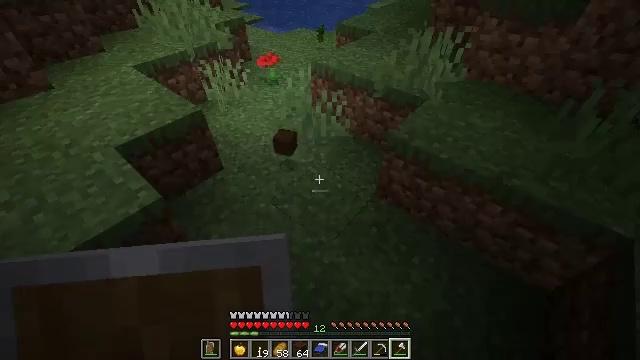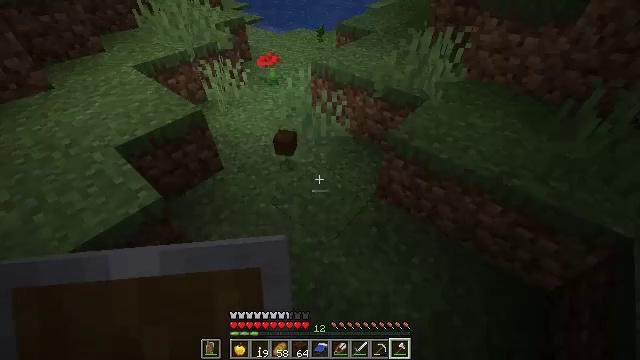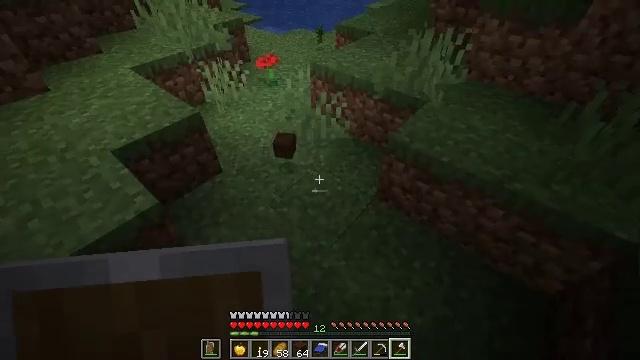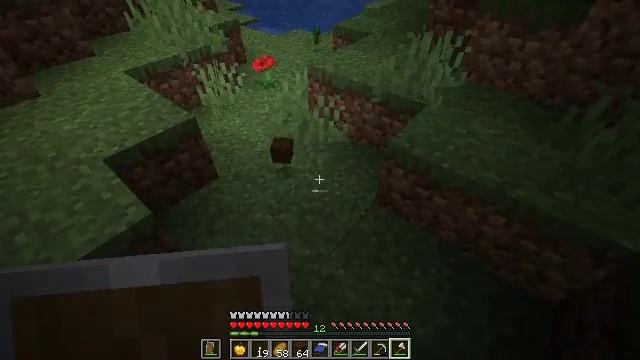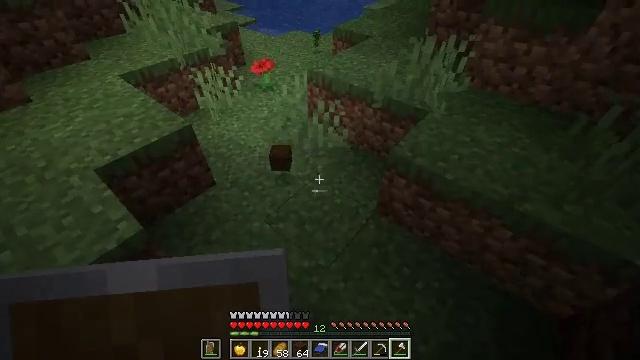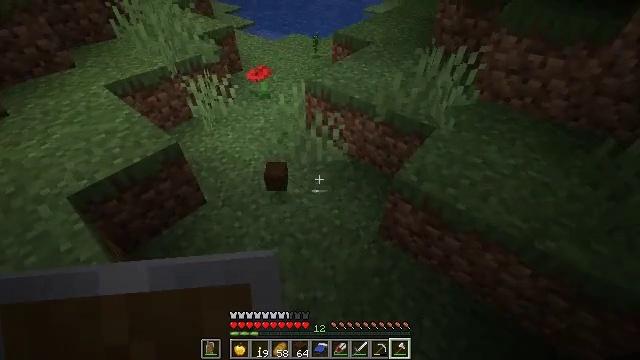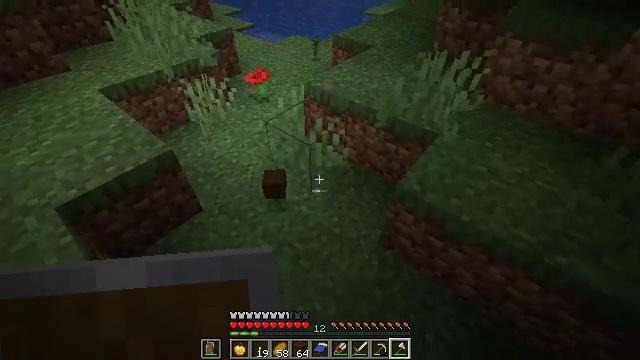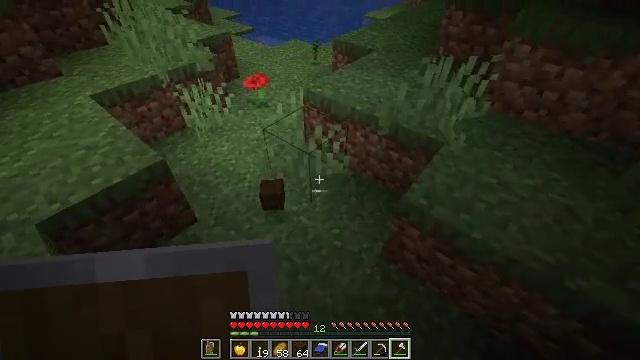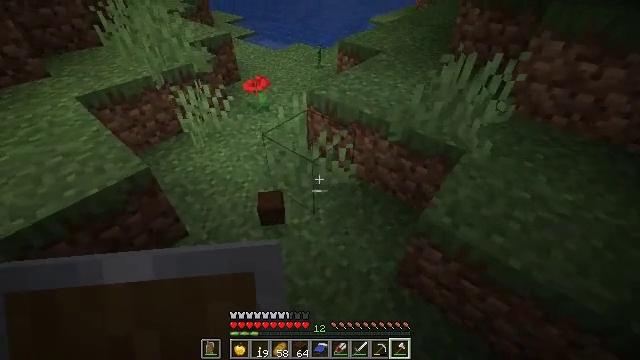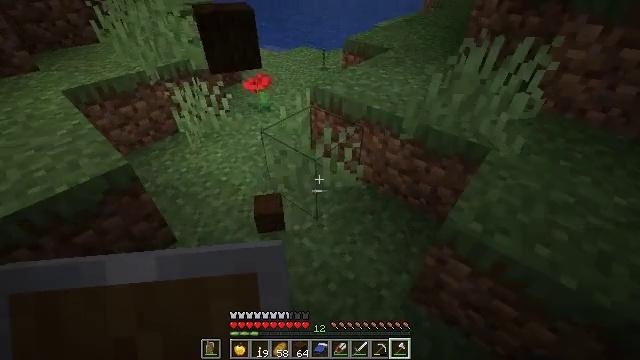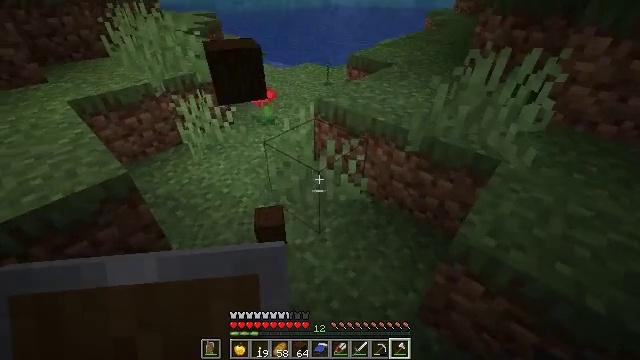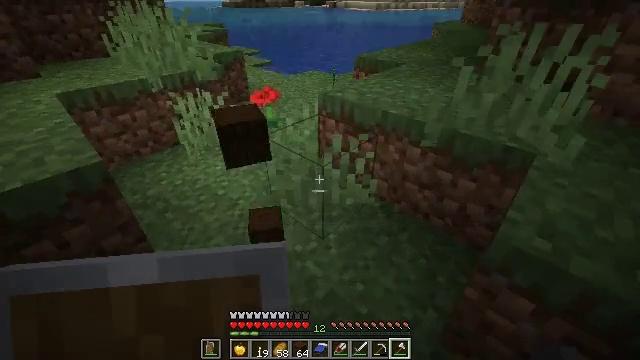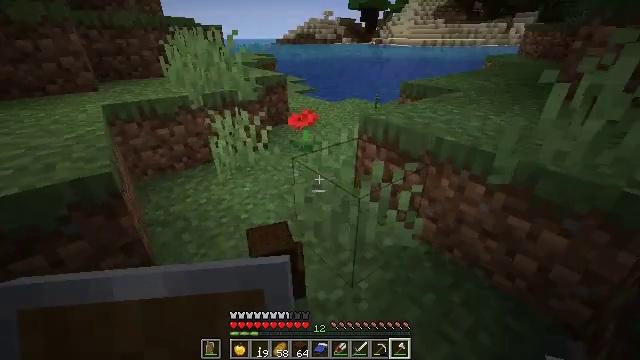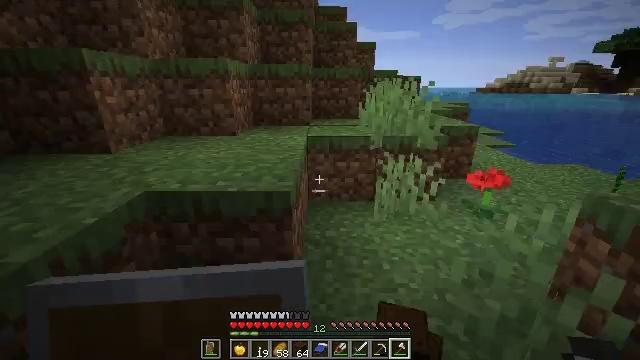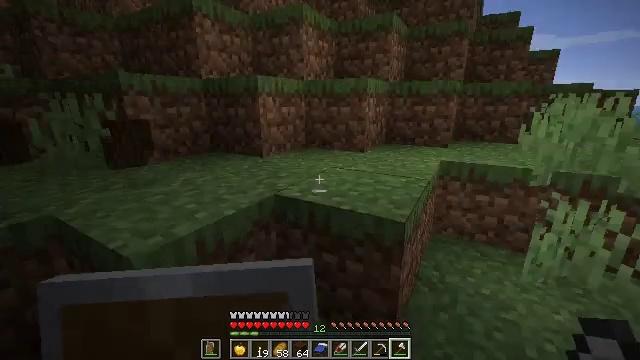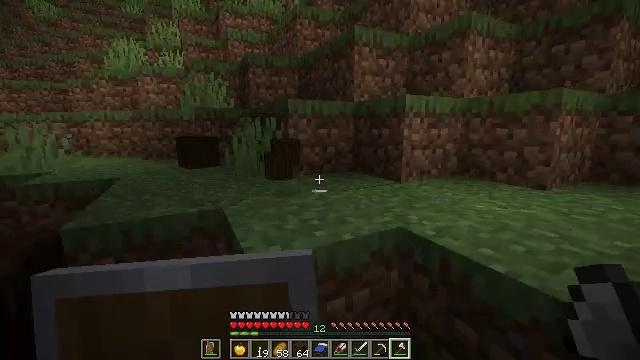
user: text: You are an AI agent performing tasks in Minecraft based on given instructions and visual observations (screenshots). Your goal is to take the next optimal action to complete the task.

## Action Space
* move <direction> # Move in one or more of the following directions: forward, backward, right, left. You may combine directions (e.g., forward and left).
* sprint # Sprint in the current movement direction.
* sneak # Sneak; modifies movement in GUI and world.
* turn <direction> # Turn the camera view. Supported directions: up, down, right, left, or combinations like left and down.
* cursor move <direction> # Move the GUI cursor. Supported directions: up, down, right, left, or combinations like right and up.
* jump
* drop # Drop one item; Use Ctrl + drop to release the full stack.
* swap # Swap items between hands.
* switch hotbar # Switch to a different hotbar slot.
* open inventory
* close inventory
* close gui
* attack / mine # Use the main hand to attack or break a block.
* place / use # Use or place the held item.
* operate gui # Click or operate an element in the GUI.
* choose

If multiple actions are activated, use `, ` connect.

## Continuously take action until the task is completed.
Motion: motion action
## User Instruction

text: Chop down the dark oak log.
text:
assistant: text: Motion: no_op
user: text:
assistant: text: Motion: move forward
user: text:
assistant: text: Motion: move forward
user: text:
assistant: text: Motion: move forward
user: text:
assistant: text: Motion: move forward
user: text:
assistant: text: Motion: move forward
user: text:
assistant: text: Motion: move forward
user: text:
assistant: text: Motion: move forward, turn up
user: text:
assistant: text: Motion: move forward, turn up
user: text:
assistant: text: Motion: move forward, turn up
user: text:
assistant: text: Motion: move forward, turn left and up
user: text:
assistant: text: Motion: move forward, turn left and up
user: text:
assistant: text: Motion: move forward, turn left and up
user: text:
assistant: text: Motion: move forward, turn left and up
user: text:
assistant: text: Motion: move forward, turn left and up
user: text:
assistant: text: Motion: move forward, turn left and up
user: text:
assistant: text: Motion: move forward, turn left
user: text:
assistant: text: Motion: move forward, turn left
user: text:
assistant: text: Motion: move forward, turn left and down, jump
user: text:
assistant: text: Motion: move forward, turn left and down, jump
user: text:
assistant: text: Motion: move forward, turn left and down, jump
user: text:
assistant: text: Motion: move forward, turn left and down, jump
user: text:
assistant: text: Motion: move forward, turn left and down
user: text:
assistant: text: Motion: move forward, turn left, open inventory
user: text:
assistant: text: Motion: open inventory
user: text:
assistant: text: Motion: open inventory
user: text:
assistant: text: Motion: no_op
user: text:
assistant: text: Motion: no_op
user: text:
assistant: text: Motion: cursor move up
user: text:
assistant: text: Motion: no_op